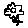
Label: flower